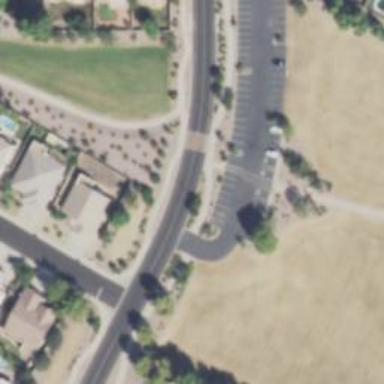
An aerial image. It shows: Pedestrian crossing with zebra markings on footway.